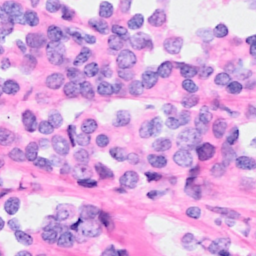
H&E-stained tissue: Breast